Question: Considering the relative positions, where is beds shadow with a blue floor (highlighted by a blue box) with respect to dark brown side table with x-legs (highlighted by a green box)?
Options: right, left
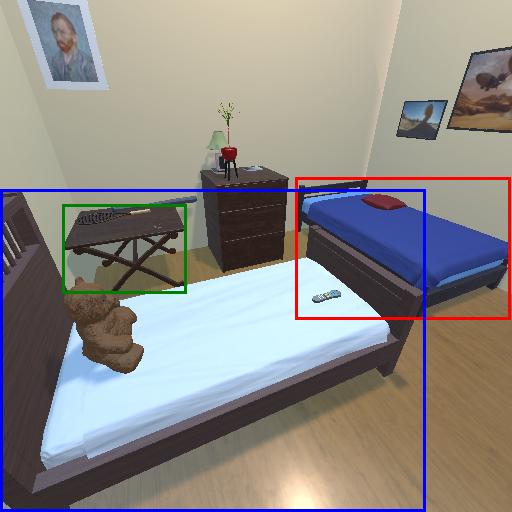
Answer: right